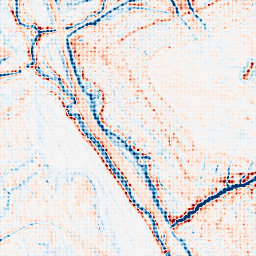
Category: edge_preserving
Decomposition family: anisotropic_diffusion
Decomposition parameters: iterations: 20
kappa: 10
gamma: 0.15
Upsampling method: sinc_blackman
Upsampling parameters: scale: 8
kernel_size: 8
Upsampling scale: 8